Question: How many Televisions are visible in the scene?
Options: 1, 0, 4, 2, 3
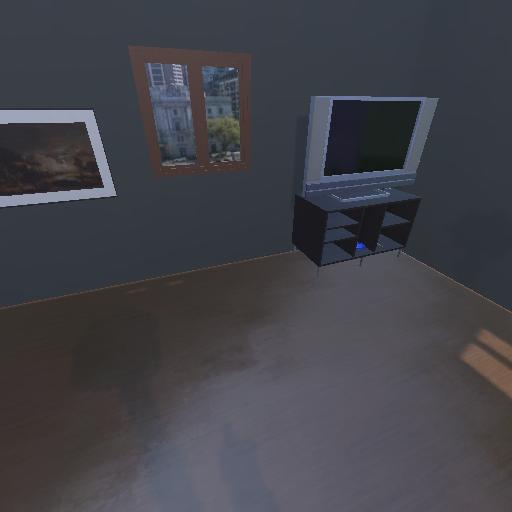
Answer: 1